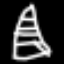
Label: The Eiffel Tower